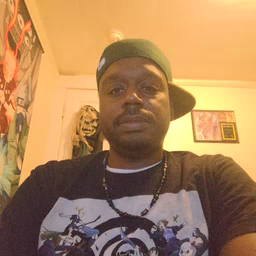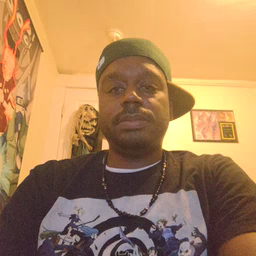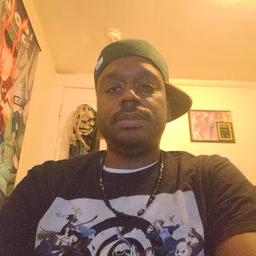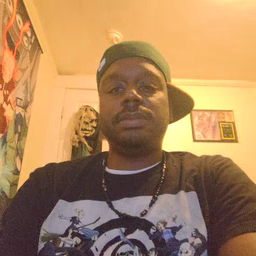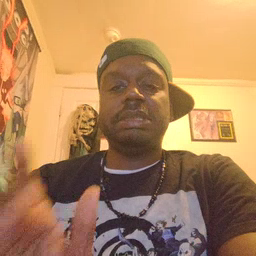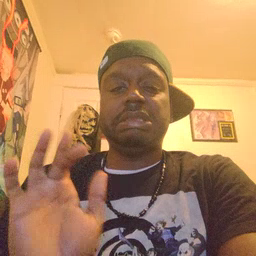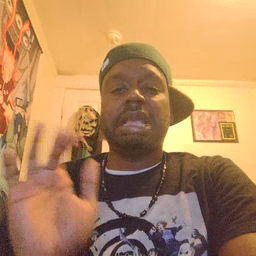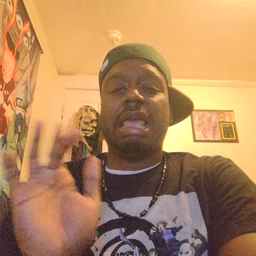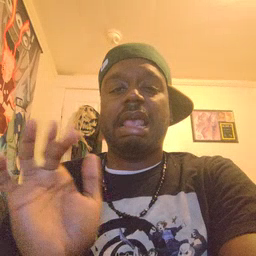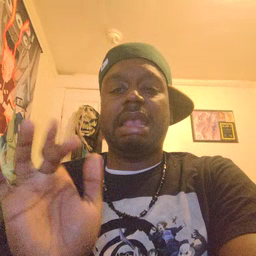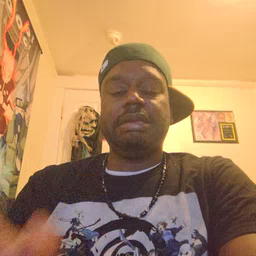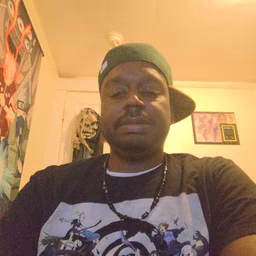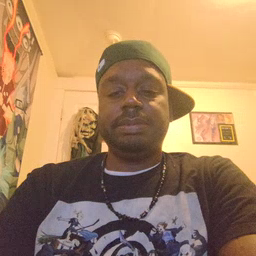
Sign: yucky